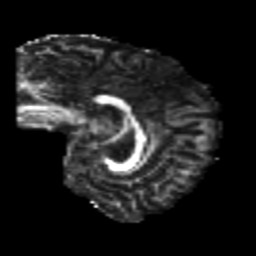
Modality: FA
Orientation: sagittal
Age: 21
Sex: female
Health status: healthy
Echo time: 0.074 s